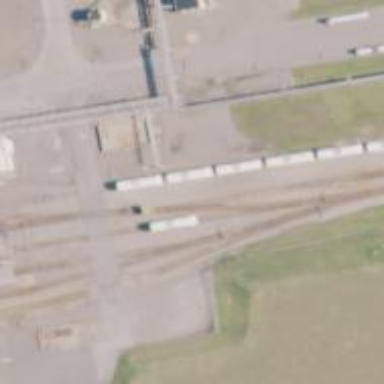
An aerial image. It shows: Rail spur service.